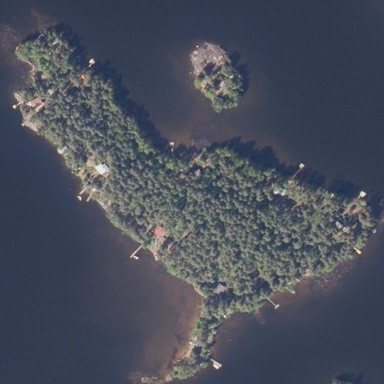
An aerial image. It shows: Islet.